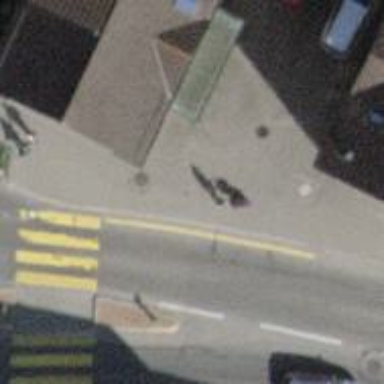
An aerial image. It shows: Asphalt sidewalk along the footway.